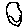
Label: smiley face